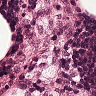
Metastatic tissue present: no